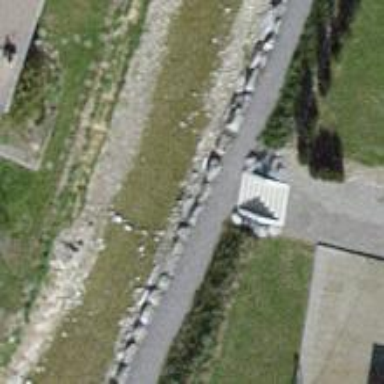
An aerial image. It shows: Road with steps.